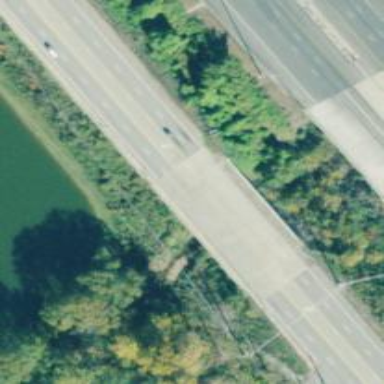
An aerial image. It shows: Primary highway bridge with sidewalk on the left.